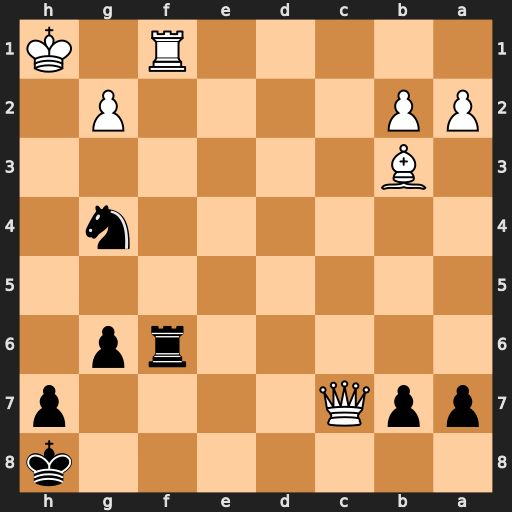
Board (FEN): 7k/ppQ4p/5rp1/8/6n1/1B6/PP4P1/5R1K
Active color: b
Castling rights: -
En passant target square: -
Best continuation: Rxf1#